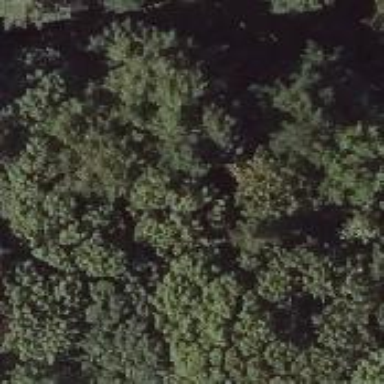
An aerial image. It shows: Mixed woodland with various types of leaves.